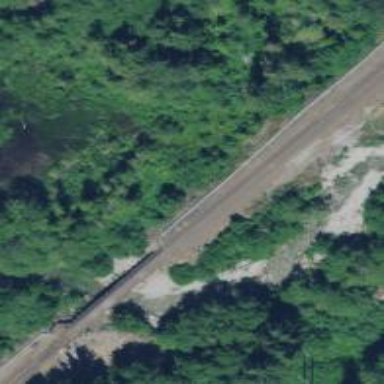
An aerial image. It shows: Railway bridge.